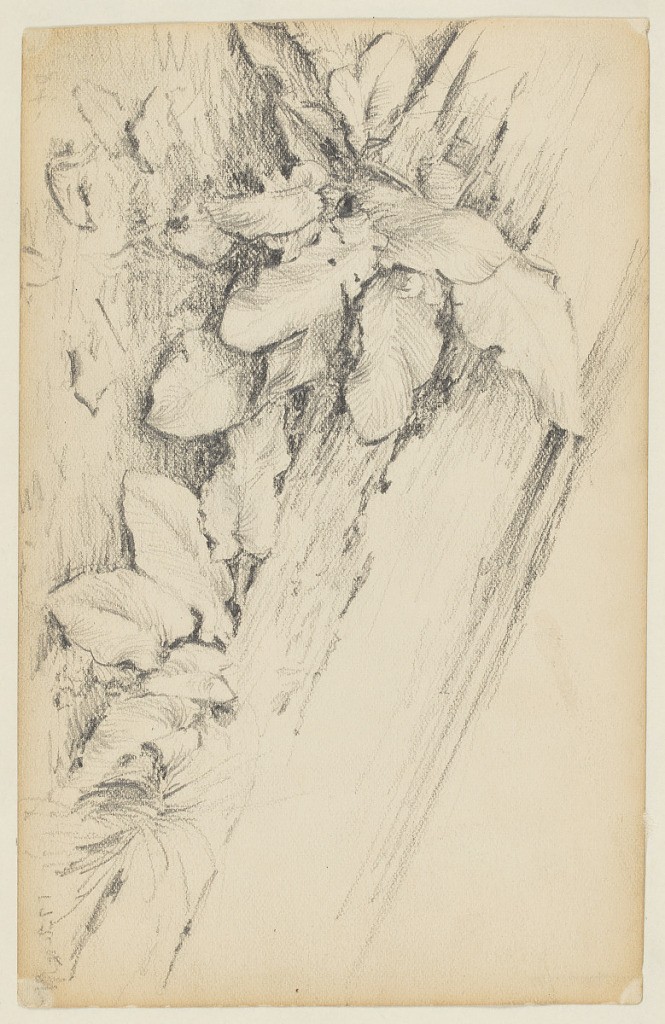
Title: Study of Plants and Rotten Tree Trunk, 155th Street
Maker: Walter Clark, American, 1848–1917
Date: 1884
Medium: Graphite on paper
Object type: Album page
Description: Big-leafed, low plants and grass before the obliquely lying trunk.